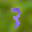
Label: 3